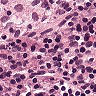
Metastatic tissue present: no